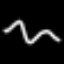
Label: squiggle